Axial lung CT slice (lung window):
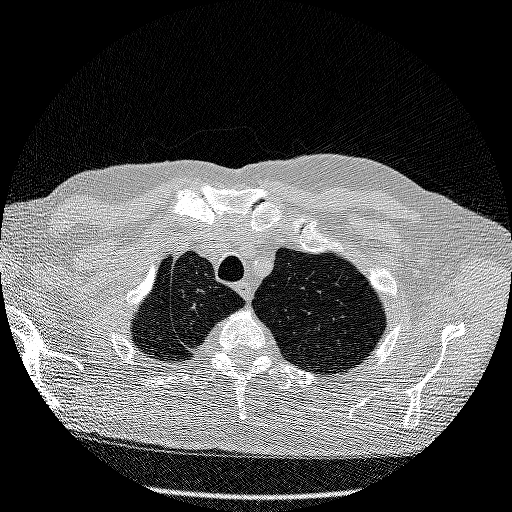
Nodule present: no